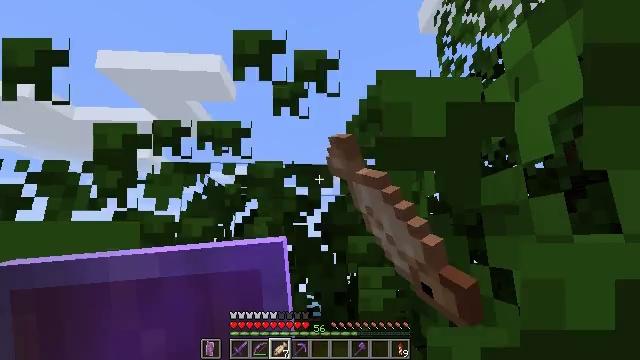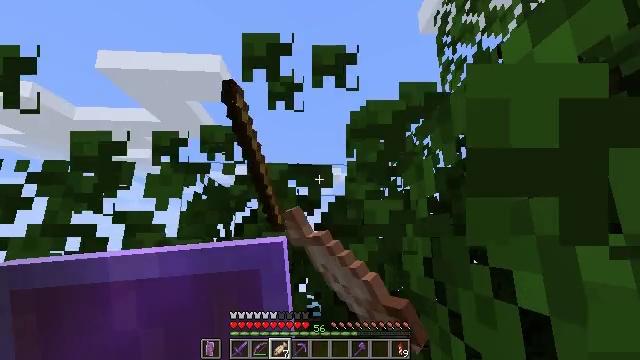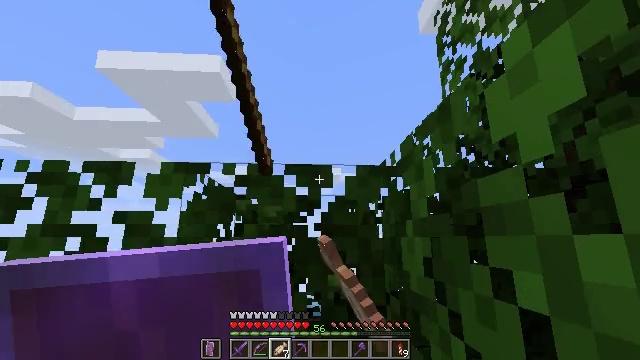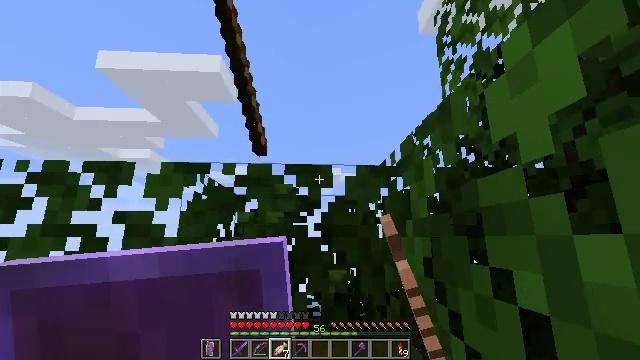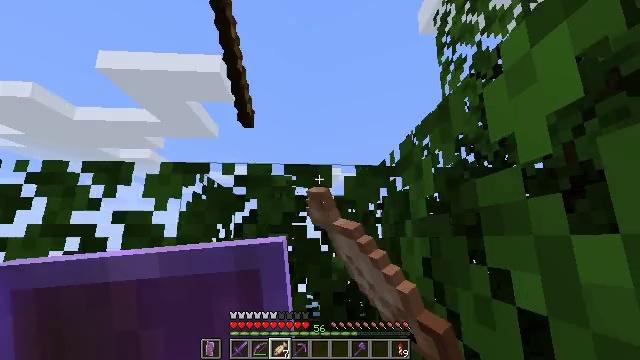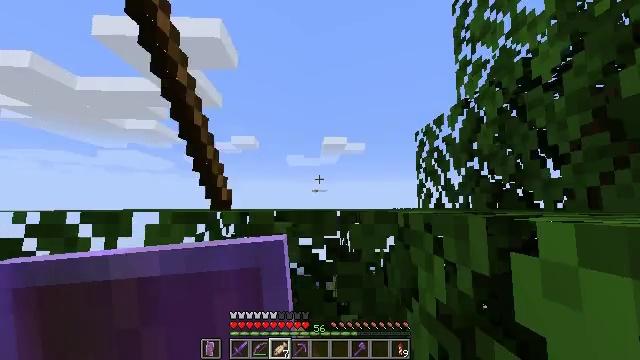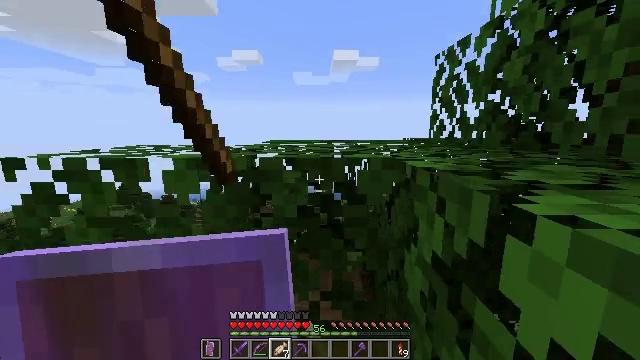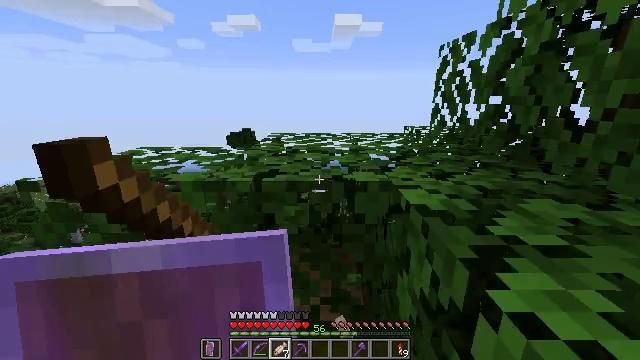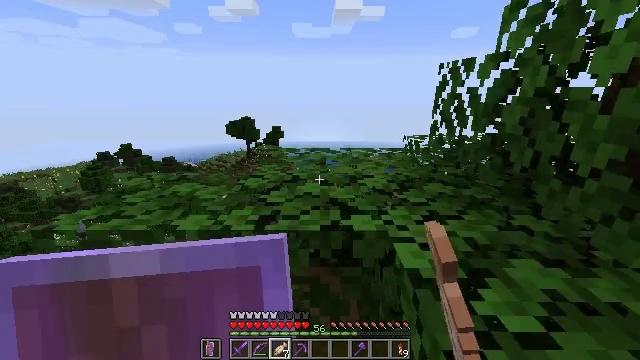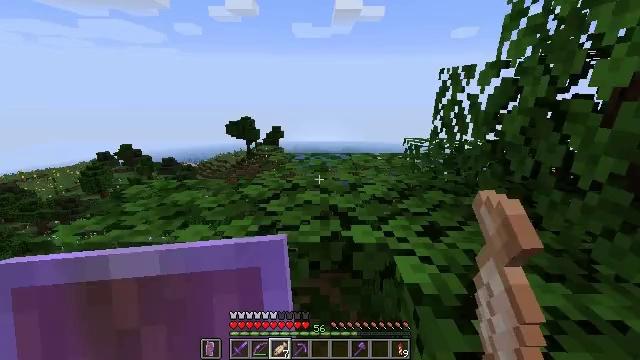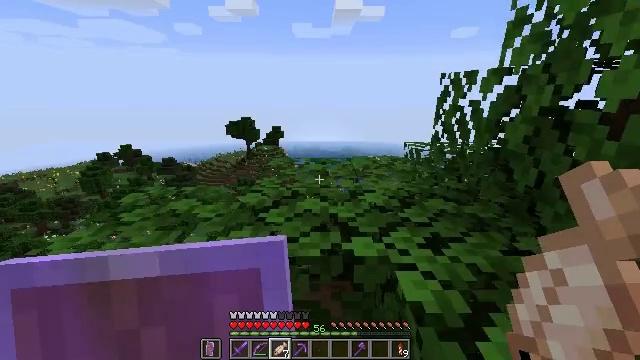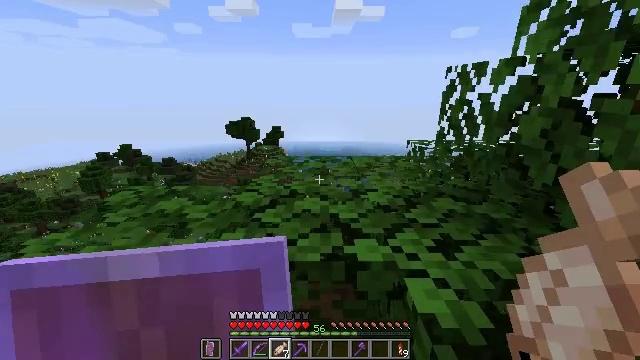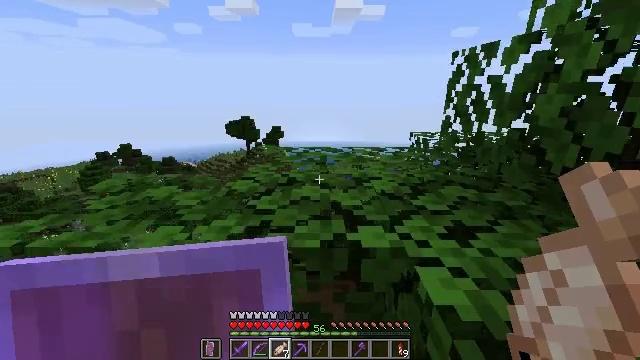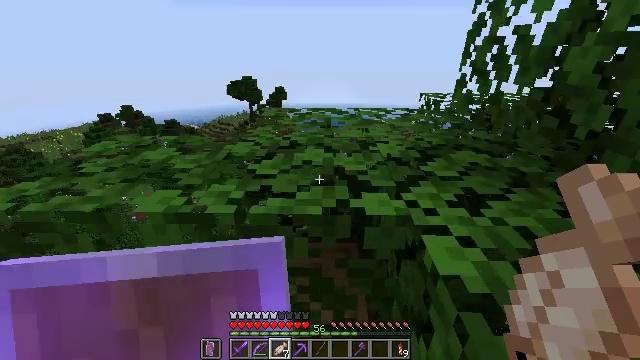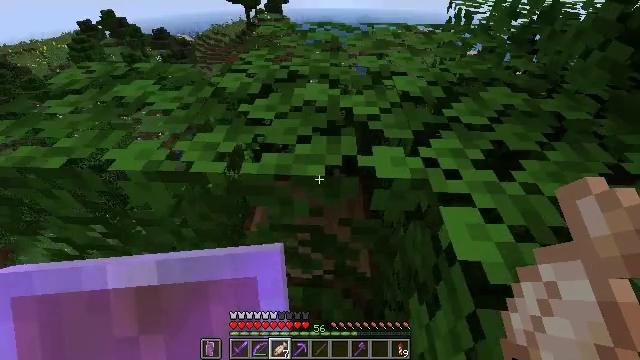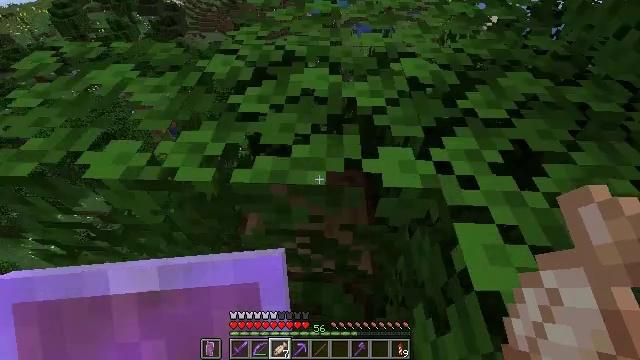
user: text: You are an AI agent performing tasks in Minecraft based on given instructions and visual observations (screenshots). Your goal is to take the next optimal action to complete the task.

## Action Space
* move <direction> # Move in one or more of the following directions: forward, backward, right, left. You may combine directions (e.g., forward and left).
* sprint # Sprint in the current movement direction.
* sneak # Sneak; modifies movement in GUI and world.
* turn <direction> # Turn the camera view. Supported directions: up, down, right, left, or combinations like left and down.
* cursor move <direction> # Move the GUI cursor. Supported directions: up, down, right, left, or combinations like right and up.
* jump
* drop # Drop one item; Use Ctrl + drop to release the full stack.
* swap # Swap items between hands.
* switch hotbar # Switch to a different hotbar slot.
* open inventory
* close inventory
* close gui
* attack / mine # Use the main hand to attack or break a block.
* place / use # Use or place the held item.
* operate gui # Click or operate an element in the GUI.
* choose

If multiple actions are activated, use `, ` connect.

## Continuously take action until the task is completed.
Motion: motion action
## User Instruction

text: Mine oak leaves.
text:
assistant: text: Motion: attack / mine
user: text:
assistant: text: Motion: attack / mine
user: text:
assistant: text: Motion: attack / mine
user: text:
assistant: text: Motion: move forward
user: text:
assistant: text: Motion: move forward, turn left and down, jump
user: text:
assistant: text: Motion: move forward, turn left and down, jump
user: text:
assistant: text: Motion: move forward, turn down, jump
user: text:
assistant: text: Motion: move forward, turn down, jump
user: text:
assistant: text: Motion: move forward
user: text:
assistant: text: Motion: move forward
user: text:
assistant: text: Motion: move forward
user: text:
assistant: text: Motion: move forward
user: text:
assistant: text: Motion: move forward, turn left and down
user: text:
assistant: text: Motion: move forward, turn left and down
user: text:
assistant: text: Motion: move forward, turn down
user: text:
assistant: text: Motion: move forward, jump
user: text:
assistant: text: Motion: move forward, jump
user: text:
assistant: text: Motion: move forward, jump
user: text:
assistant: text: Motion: move forward
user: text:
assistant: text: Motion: move forward
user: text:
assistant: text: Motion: move forward
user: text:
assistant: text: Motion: move forward
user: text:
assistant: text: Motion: no_op
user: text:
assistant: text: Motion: no_op
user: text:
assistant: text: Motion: no_op
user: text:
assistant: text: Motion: no_op
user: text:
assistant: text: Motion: no_op
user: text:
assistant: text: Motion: no_op
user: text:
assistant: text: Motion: move right
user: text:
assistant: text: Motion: move forward and move right